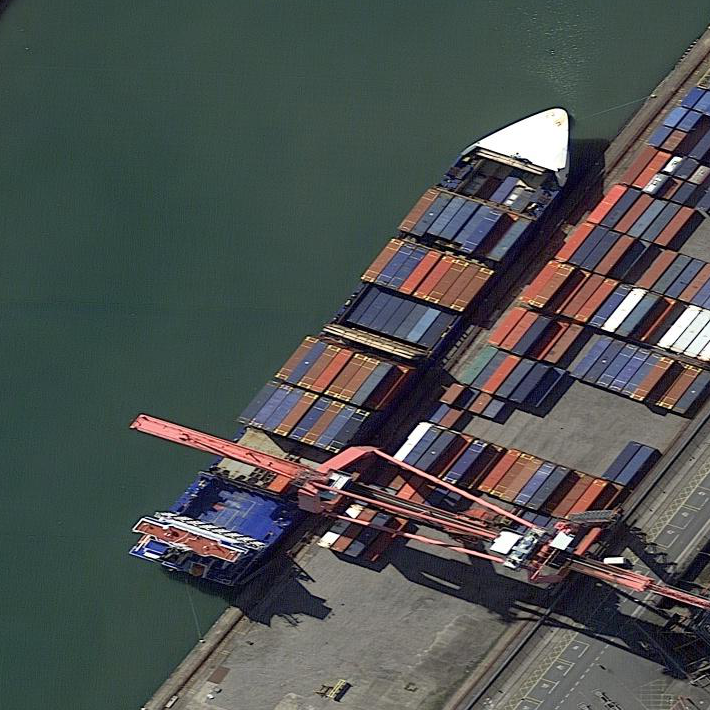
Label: Container_ship